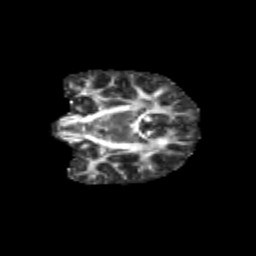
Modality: FA
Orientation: coronal
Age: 11
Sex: female
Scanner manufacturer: siemens
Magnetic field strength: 3 T
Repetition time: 3.8 s
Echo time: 0.07 s